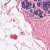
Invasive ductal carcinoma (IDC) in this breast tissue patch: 0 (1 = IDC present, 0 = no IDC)